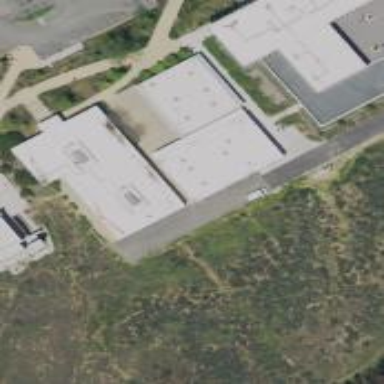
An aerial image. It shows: College building.